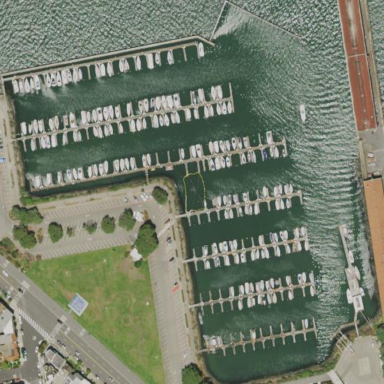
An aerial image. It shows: Marina on leisure land.